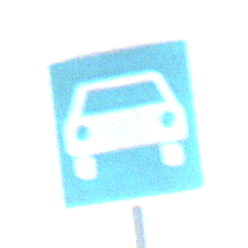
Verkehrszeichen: Kraftfahrstrasse
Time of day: MorningAfternoon
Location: Outdoor (Special)
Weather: Clear
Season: NotSpecified
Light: Natural